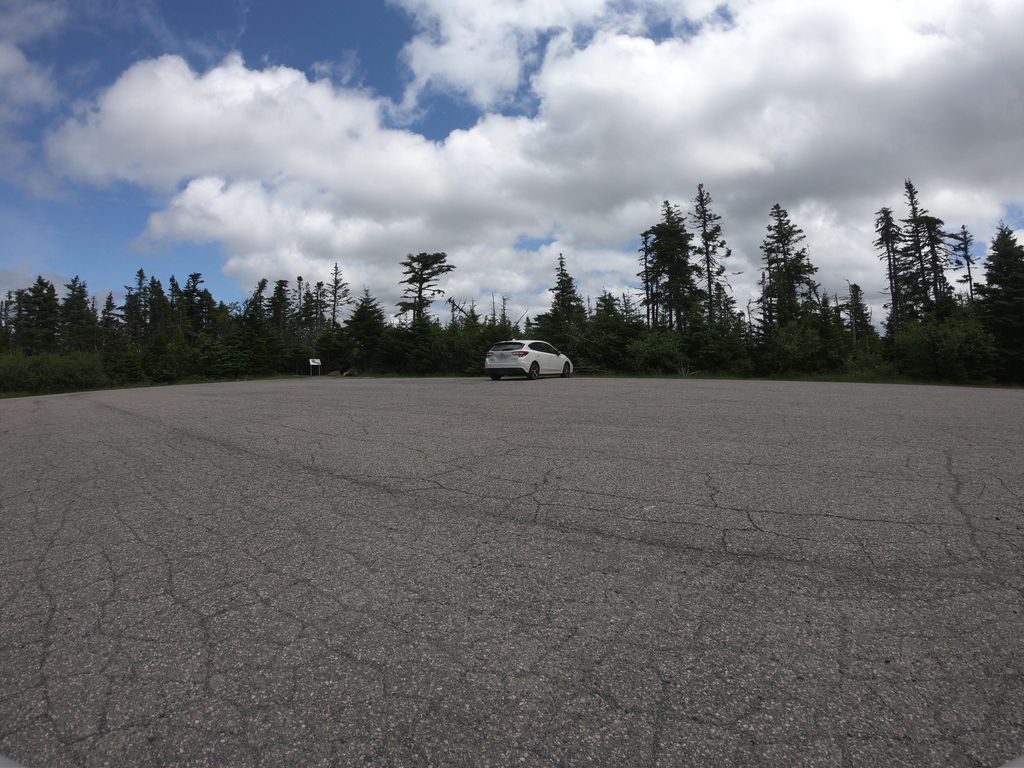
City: st_johns